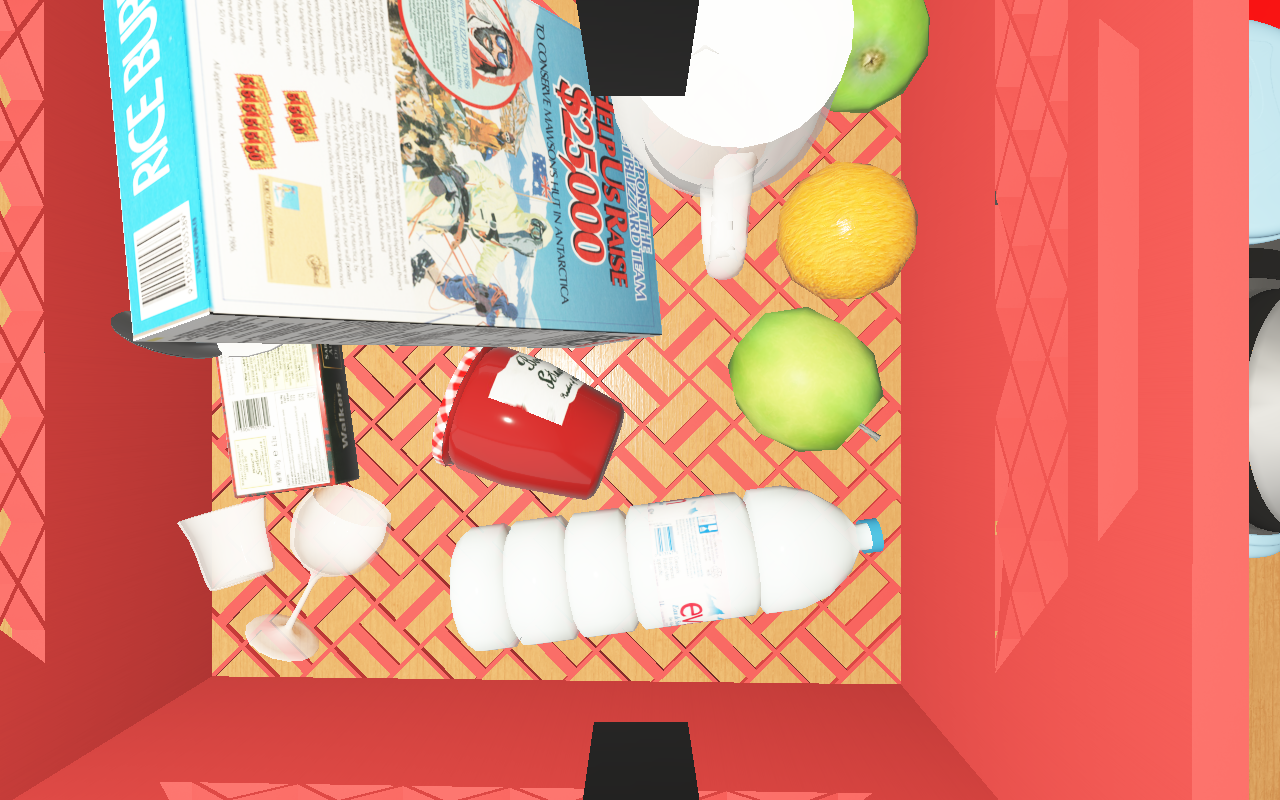
Objects in the scene:
carafe
water bottle
apple
apple
orange
plate
glass
honey jar
cereal box